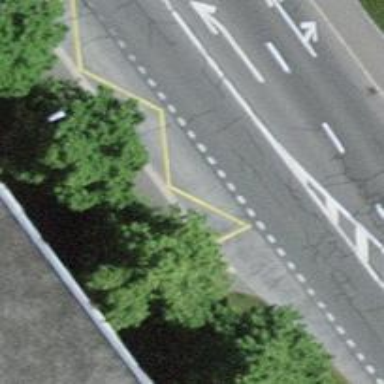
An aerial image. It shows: Platform for public transport. The platform is located by the road.